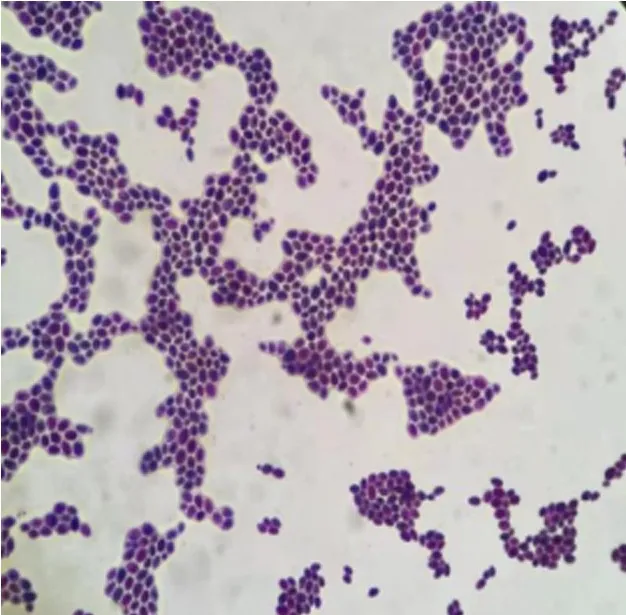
Morphology of Candida auris gram stained under 40x microscope.
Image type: pathology (h&e)